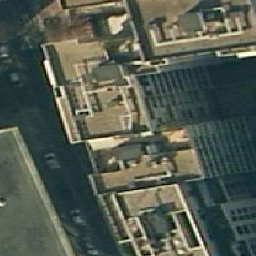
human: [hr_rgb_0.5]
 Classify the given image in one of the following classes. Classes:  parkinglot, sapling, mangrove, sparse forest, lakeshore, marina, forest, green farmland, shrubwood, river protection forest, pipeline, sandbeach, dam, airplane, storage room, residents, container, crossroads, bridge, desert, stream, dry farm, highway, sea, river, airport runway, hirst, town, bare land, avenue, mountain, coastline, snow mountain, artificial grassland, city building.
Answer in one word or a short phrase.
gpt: city building